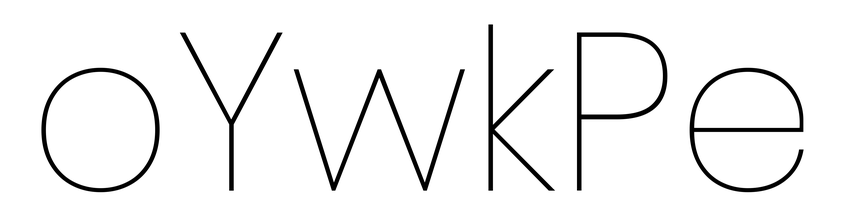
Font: Poppins-Thin